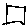
Label: square